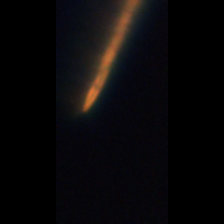
Taxon: Psuedo-nitzschia
Group: Diatoms